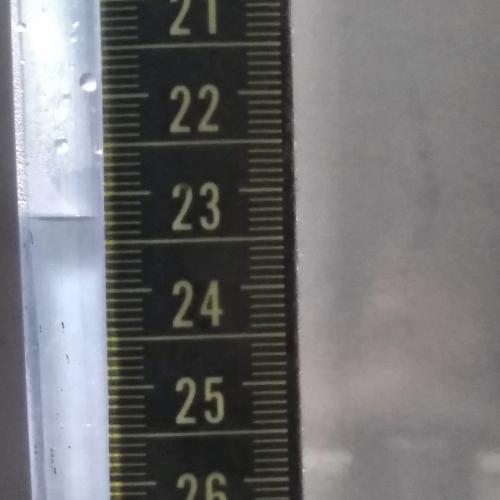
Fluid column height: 23.2 cm